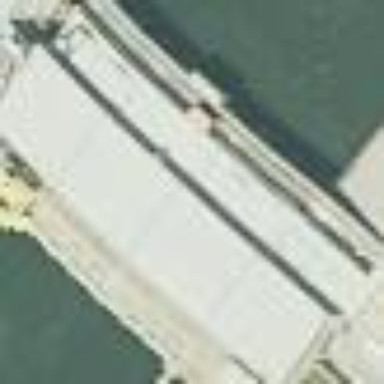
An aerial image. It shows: Industrial building which is part of power plant.